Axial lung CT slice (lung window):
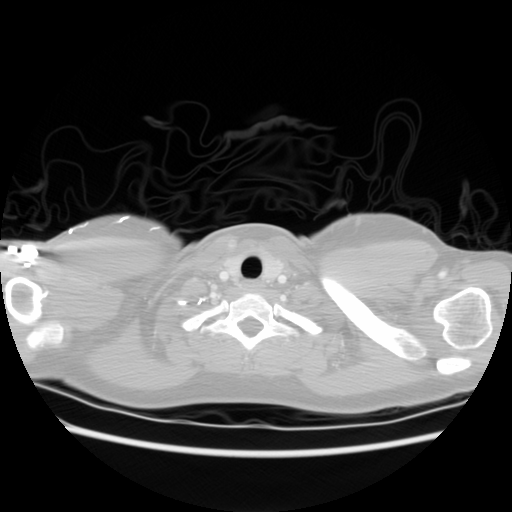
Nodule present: no